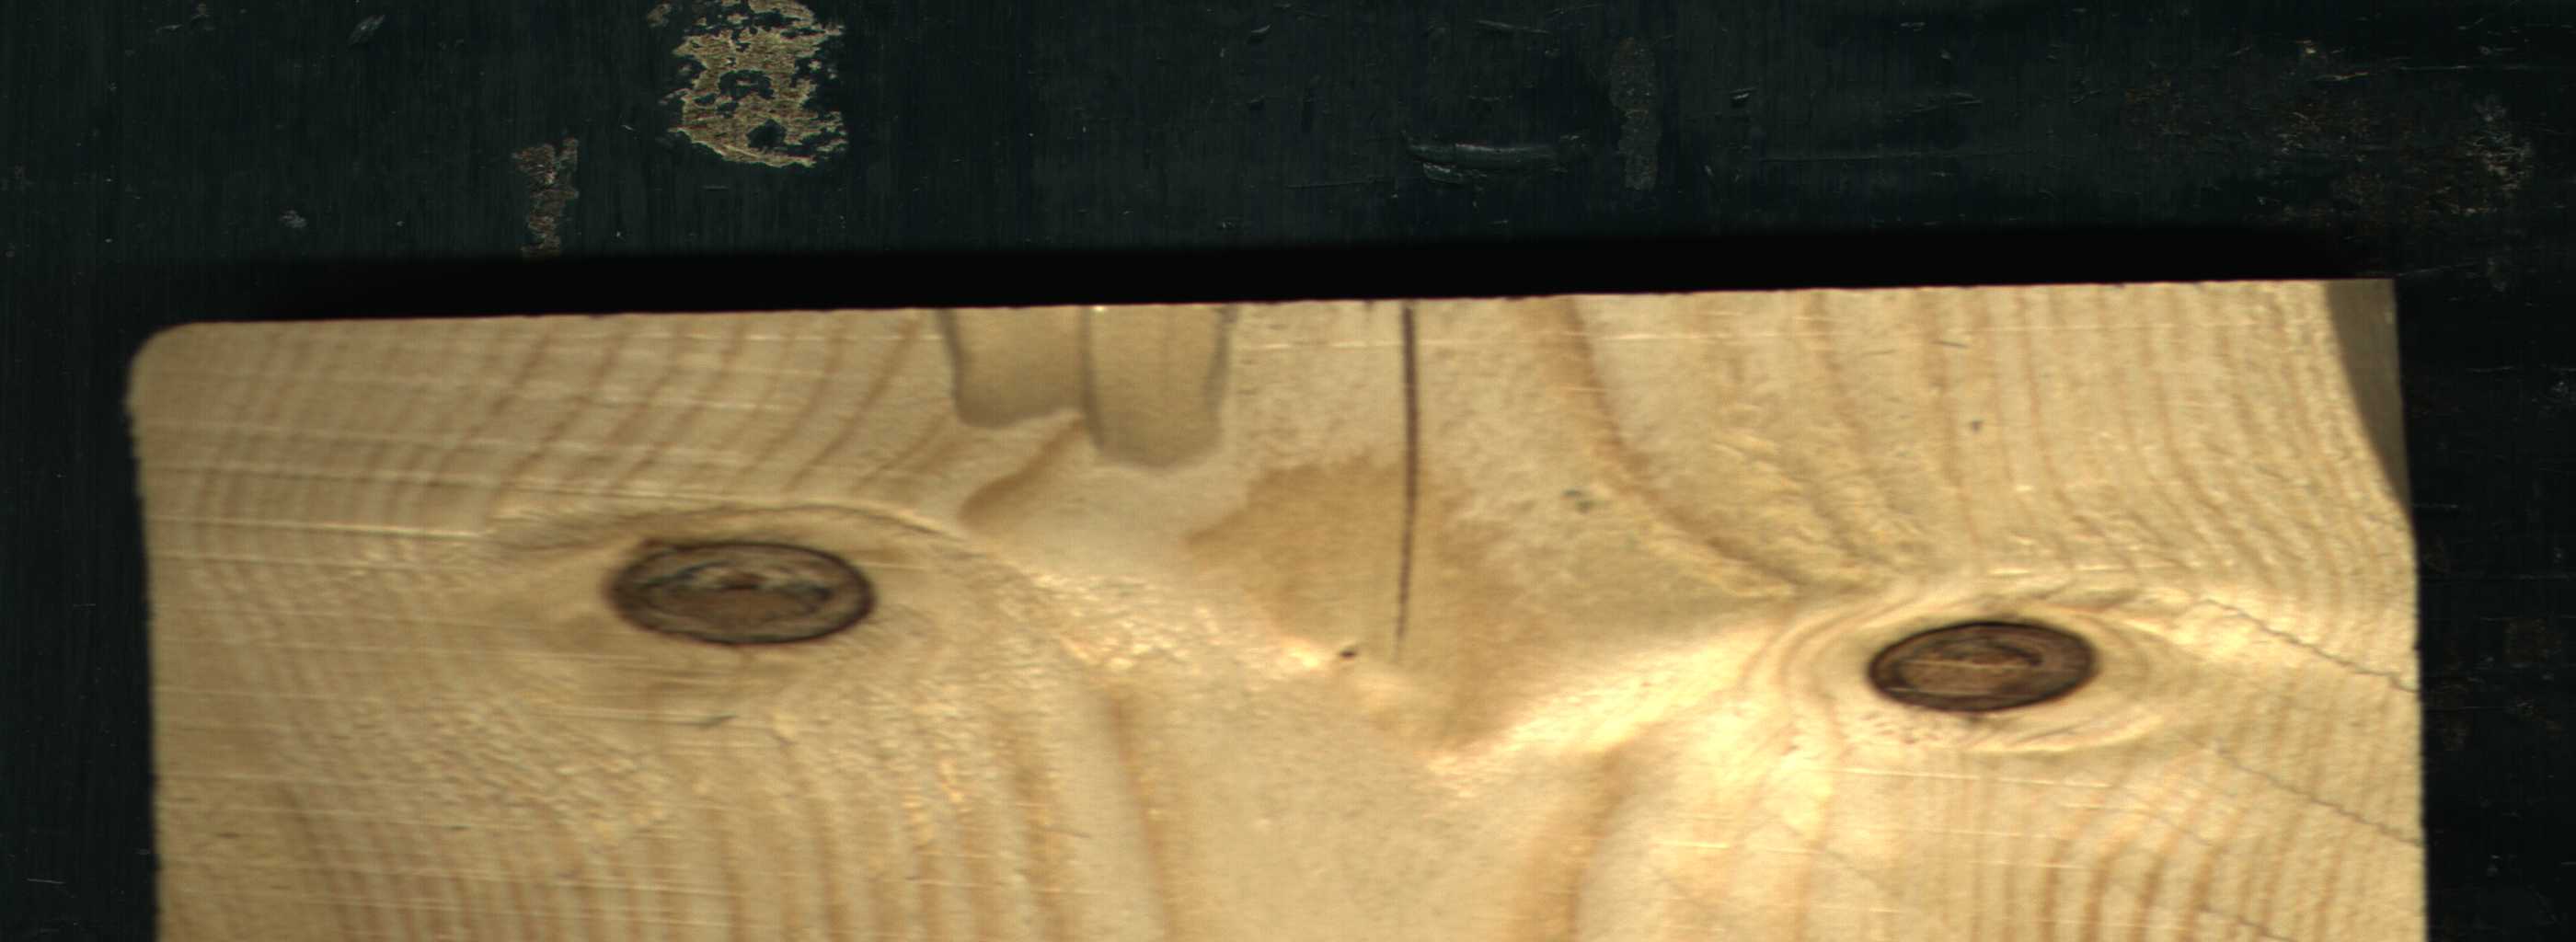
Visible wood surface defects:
Crack
Dead_Knot
Live_Knot